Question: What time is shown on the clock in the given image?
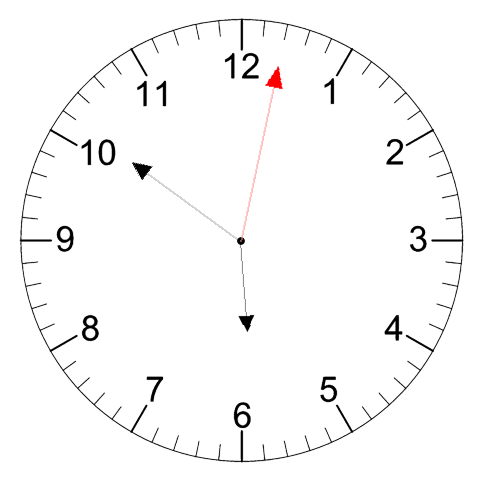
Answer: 05:51:02